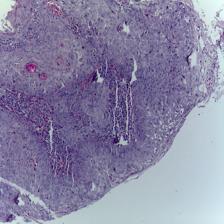
Diagnosis: OSCC